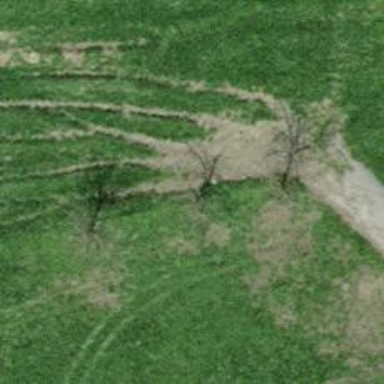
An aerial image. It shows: Broadleaved tree in natural setting.